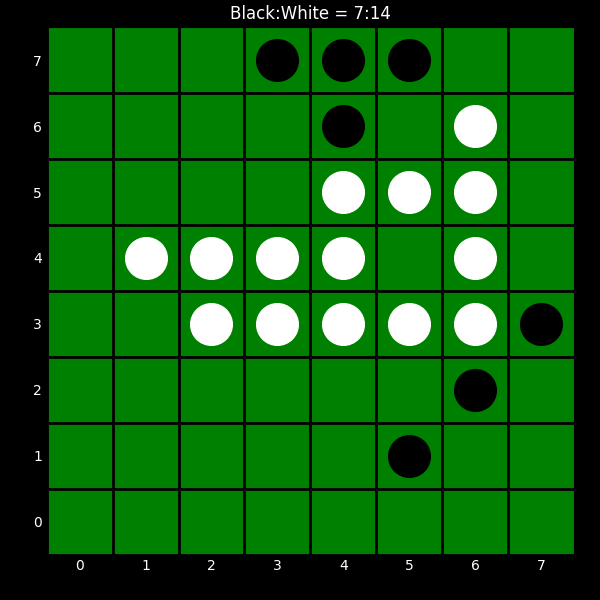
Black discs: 7
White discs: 14